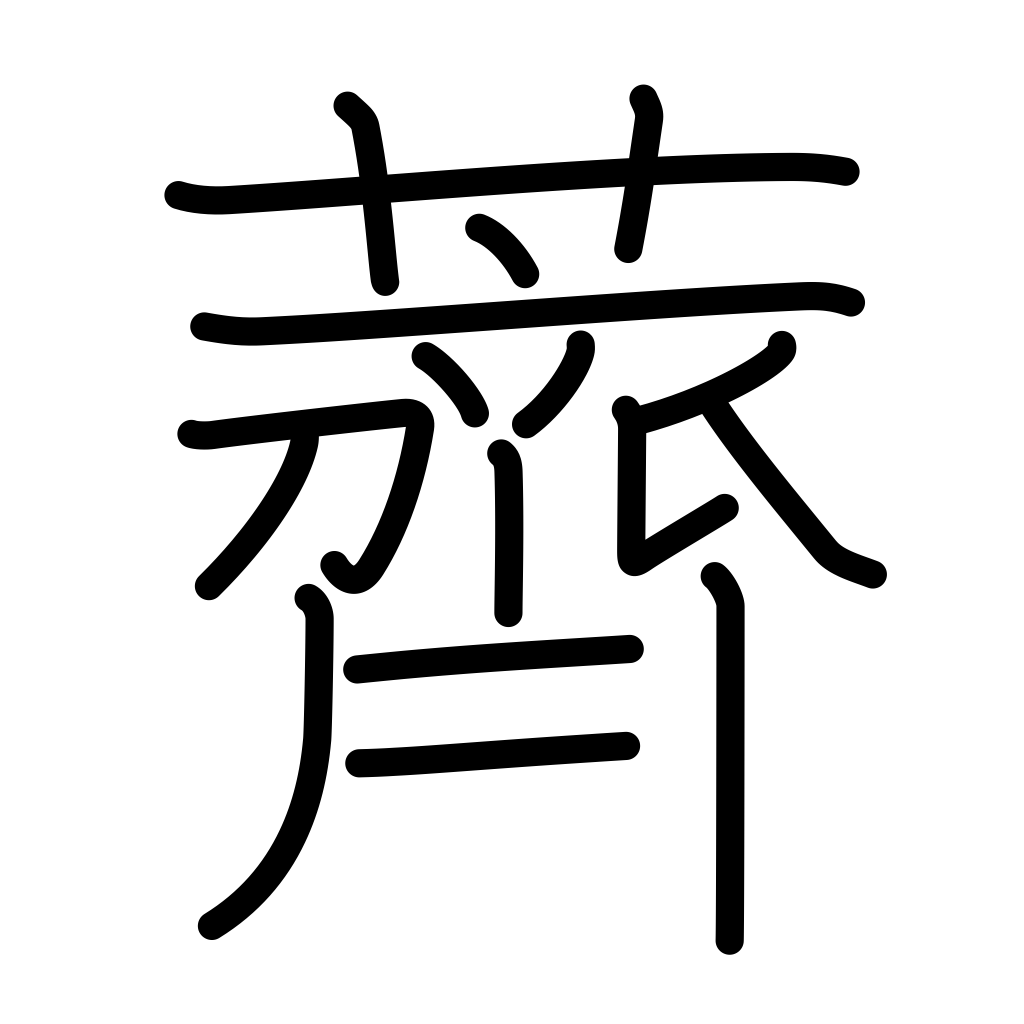
Meaning: water-chestnuts, caltrop